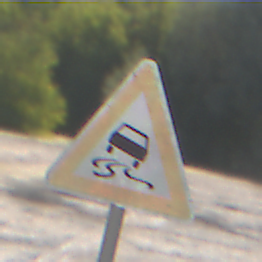
Verkehrszeichen: SchleuderOderRutschgefahr
Umgebung: Outdoor, Nature
Tageszeit: Midday
Wetter: Clear
Licht: Natural
Jahreszeit: Summer
Kontrast: HighContrast